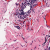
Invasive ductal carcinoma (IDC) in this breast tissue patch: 0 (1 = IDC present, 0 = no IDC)